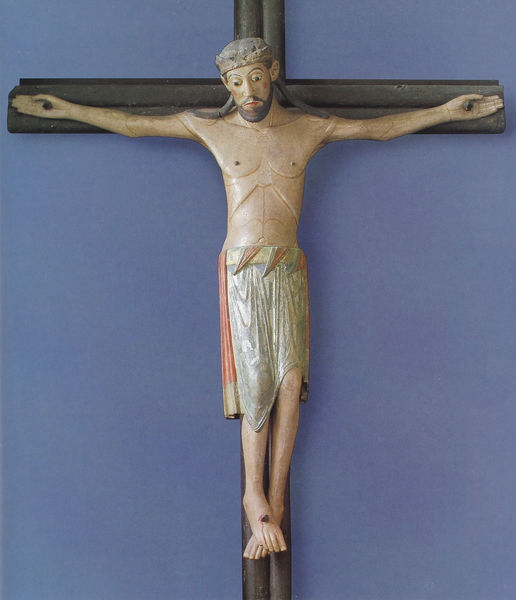
Titel: Kruzifixus
Standort: München, München-Forstenried, Pfarrkirche Hl. Kreuz (EU - D - B)
Schlagwörter: blau, lendenschurz, nackt, schurz, grün, holz, schwarz, blick, rot, tuch, bart, kirche, haare, krone, skulptur, schürze, symmetrie, ernst, gerade, glatt, nagel, nägel, oberkörper, dünn, lendentuch, kreuz, dom, symmetrisch, altar, christus, jesus, kruzifix, gefasst, fassung, holzskulptur, köln, offene augen, ottonisch, dreinageltypus, kreuzbalken, ecce homo, gero, unversehrt